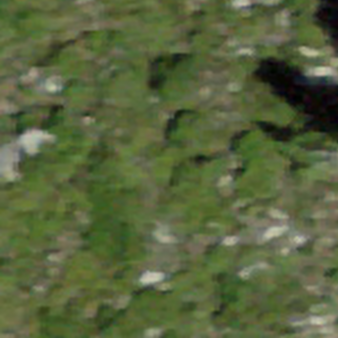
Label: other